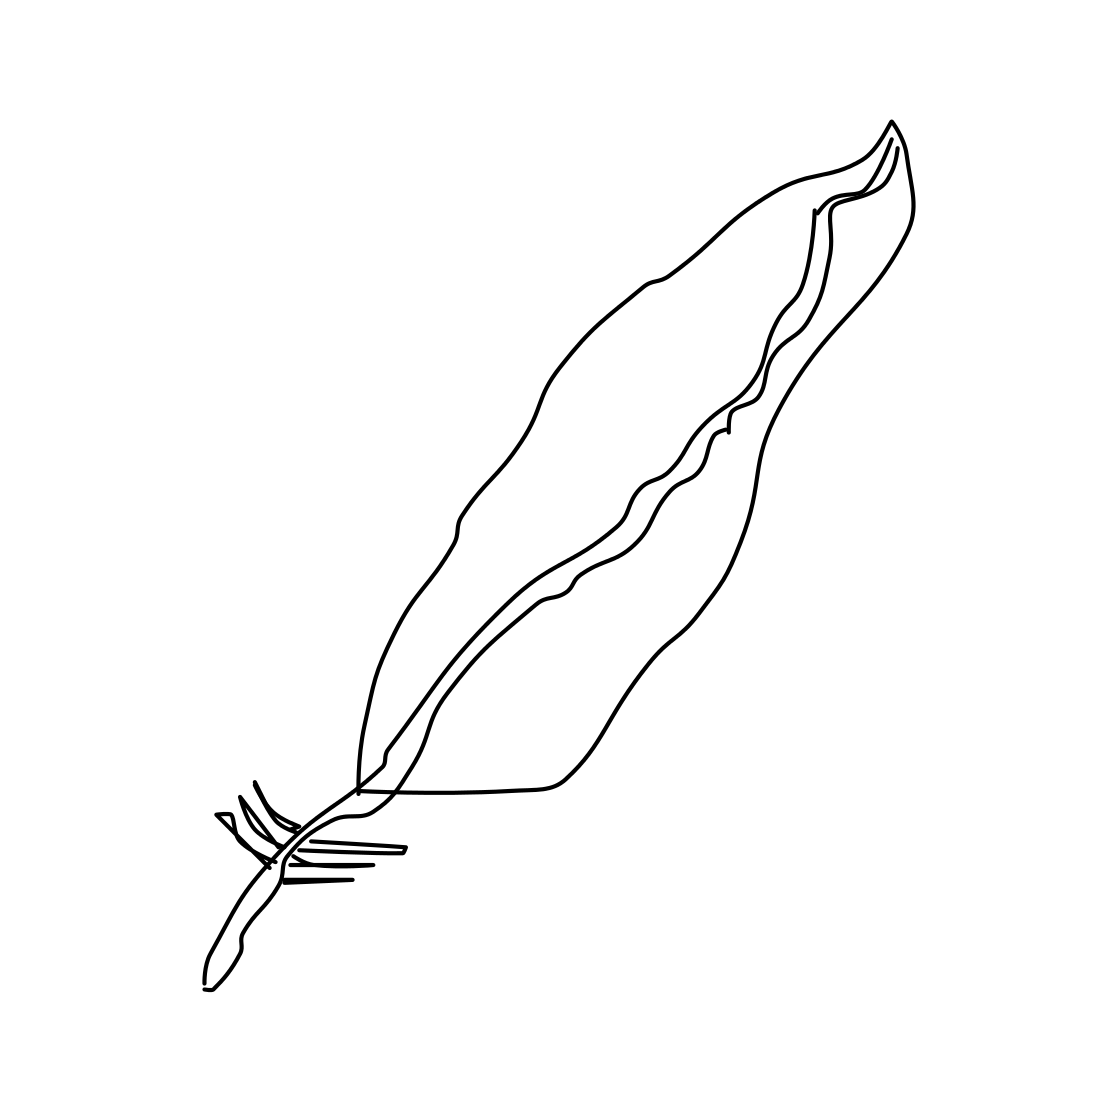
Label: feather